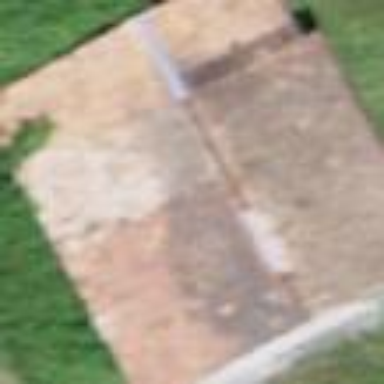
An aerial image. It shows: Rural barn.